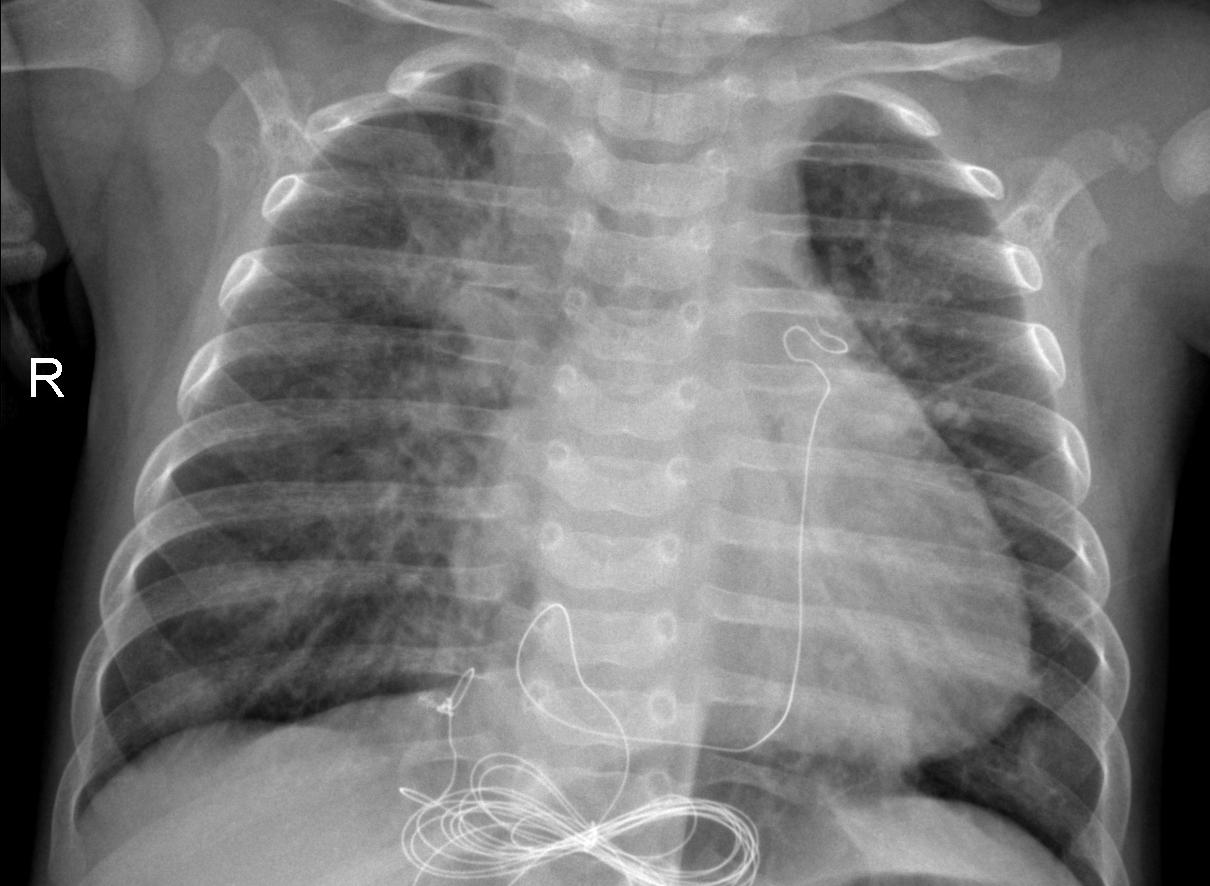
Diagnosis: PNEUMONIA